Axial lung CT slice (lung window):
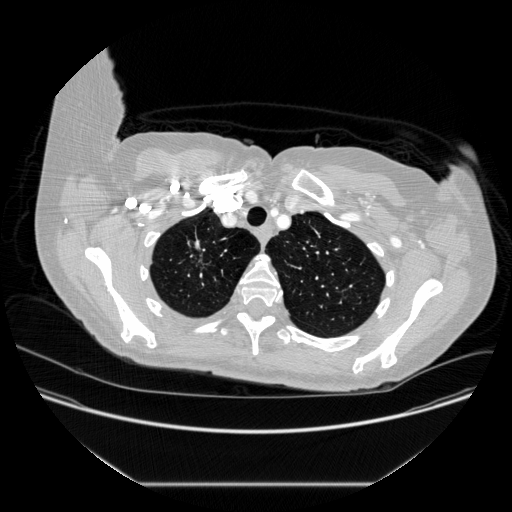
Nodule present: no